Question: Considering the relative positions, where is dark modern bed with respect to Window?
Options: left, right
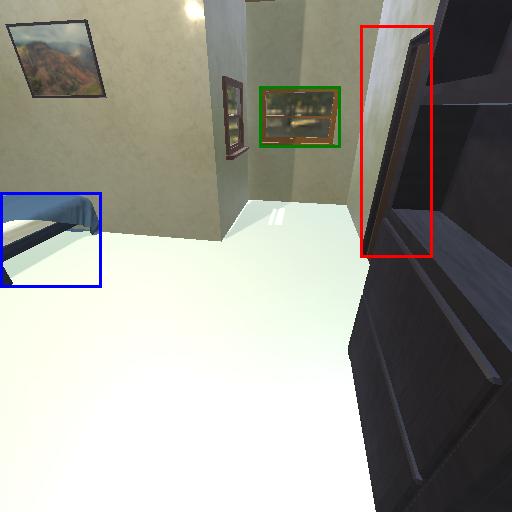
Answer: left